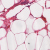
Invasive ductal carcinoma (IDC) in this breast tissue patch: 0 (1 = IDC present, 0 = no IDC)